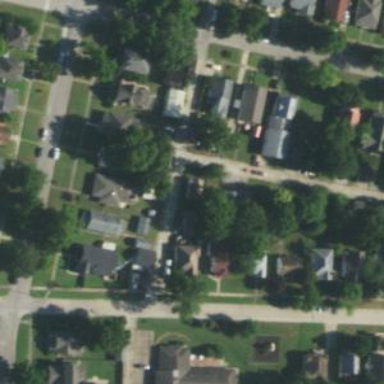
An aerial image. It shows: Alley classified as service road.